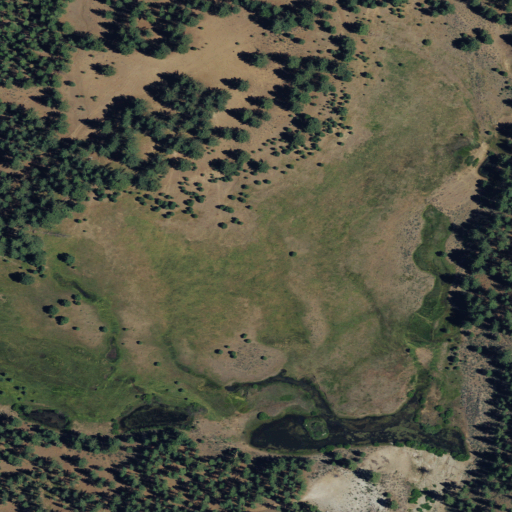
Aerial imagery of plain(s) in California named Three Cornered Meadow containing shrub, evergreen forest, grassland, and herbaceous wetlands